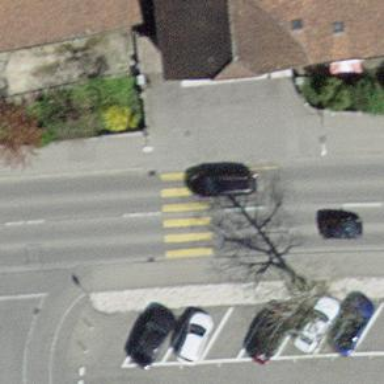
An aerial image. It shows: Zebra crossing on the road.